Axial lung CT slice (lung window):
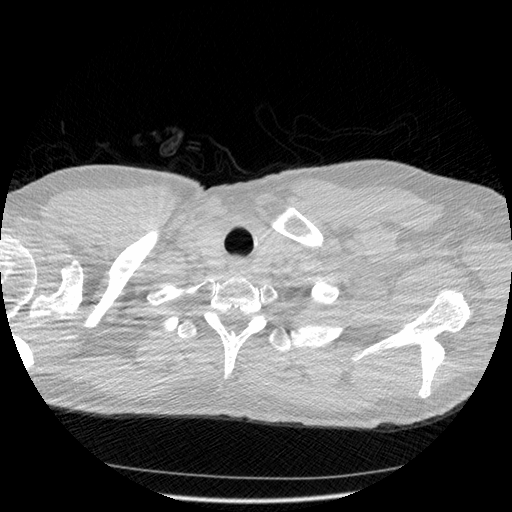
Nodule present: no